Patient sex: M
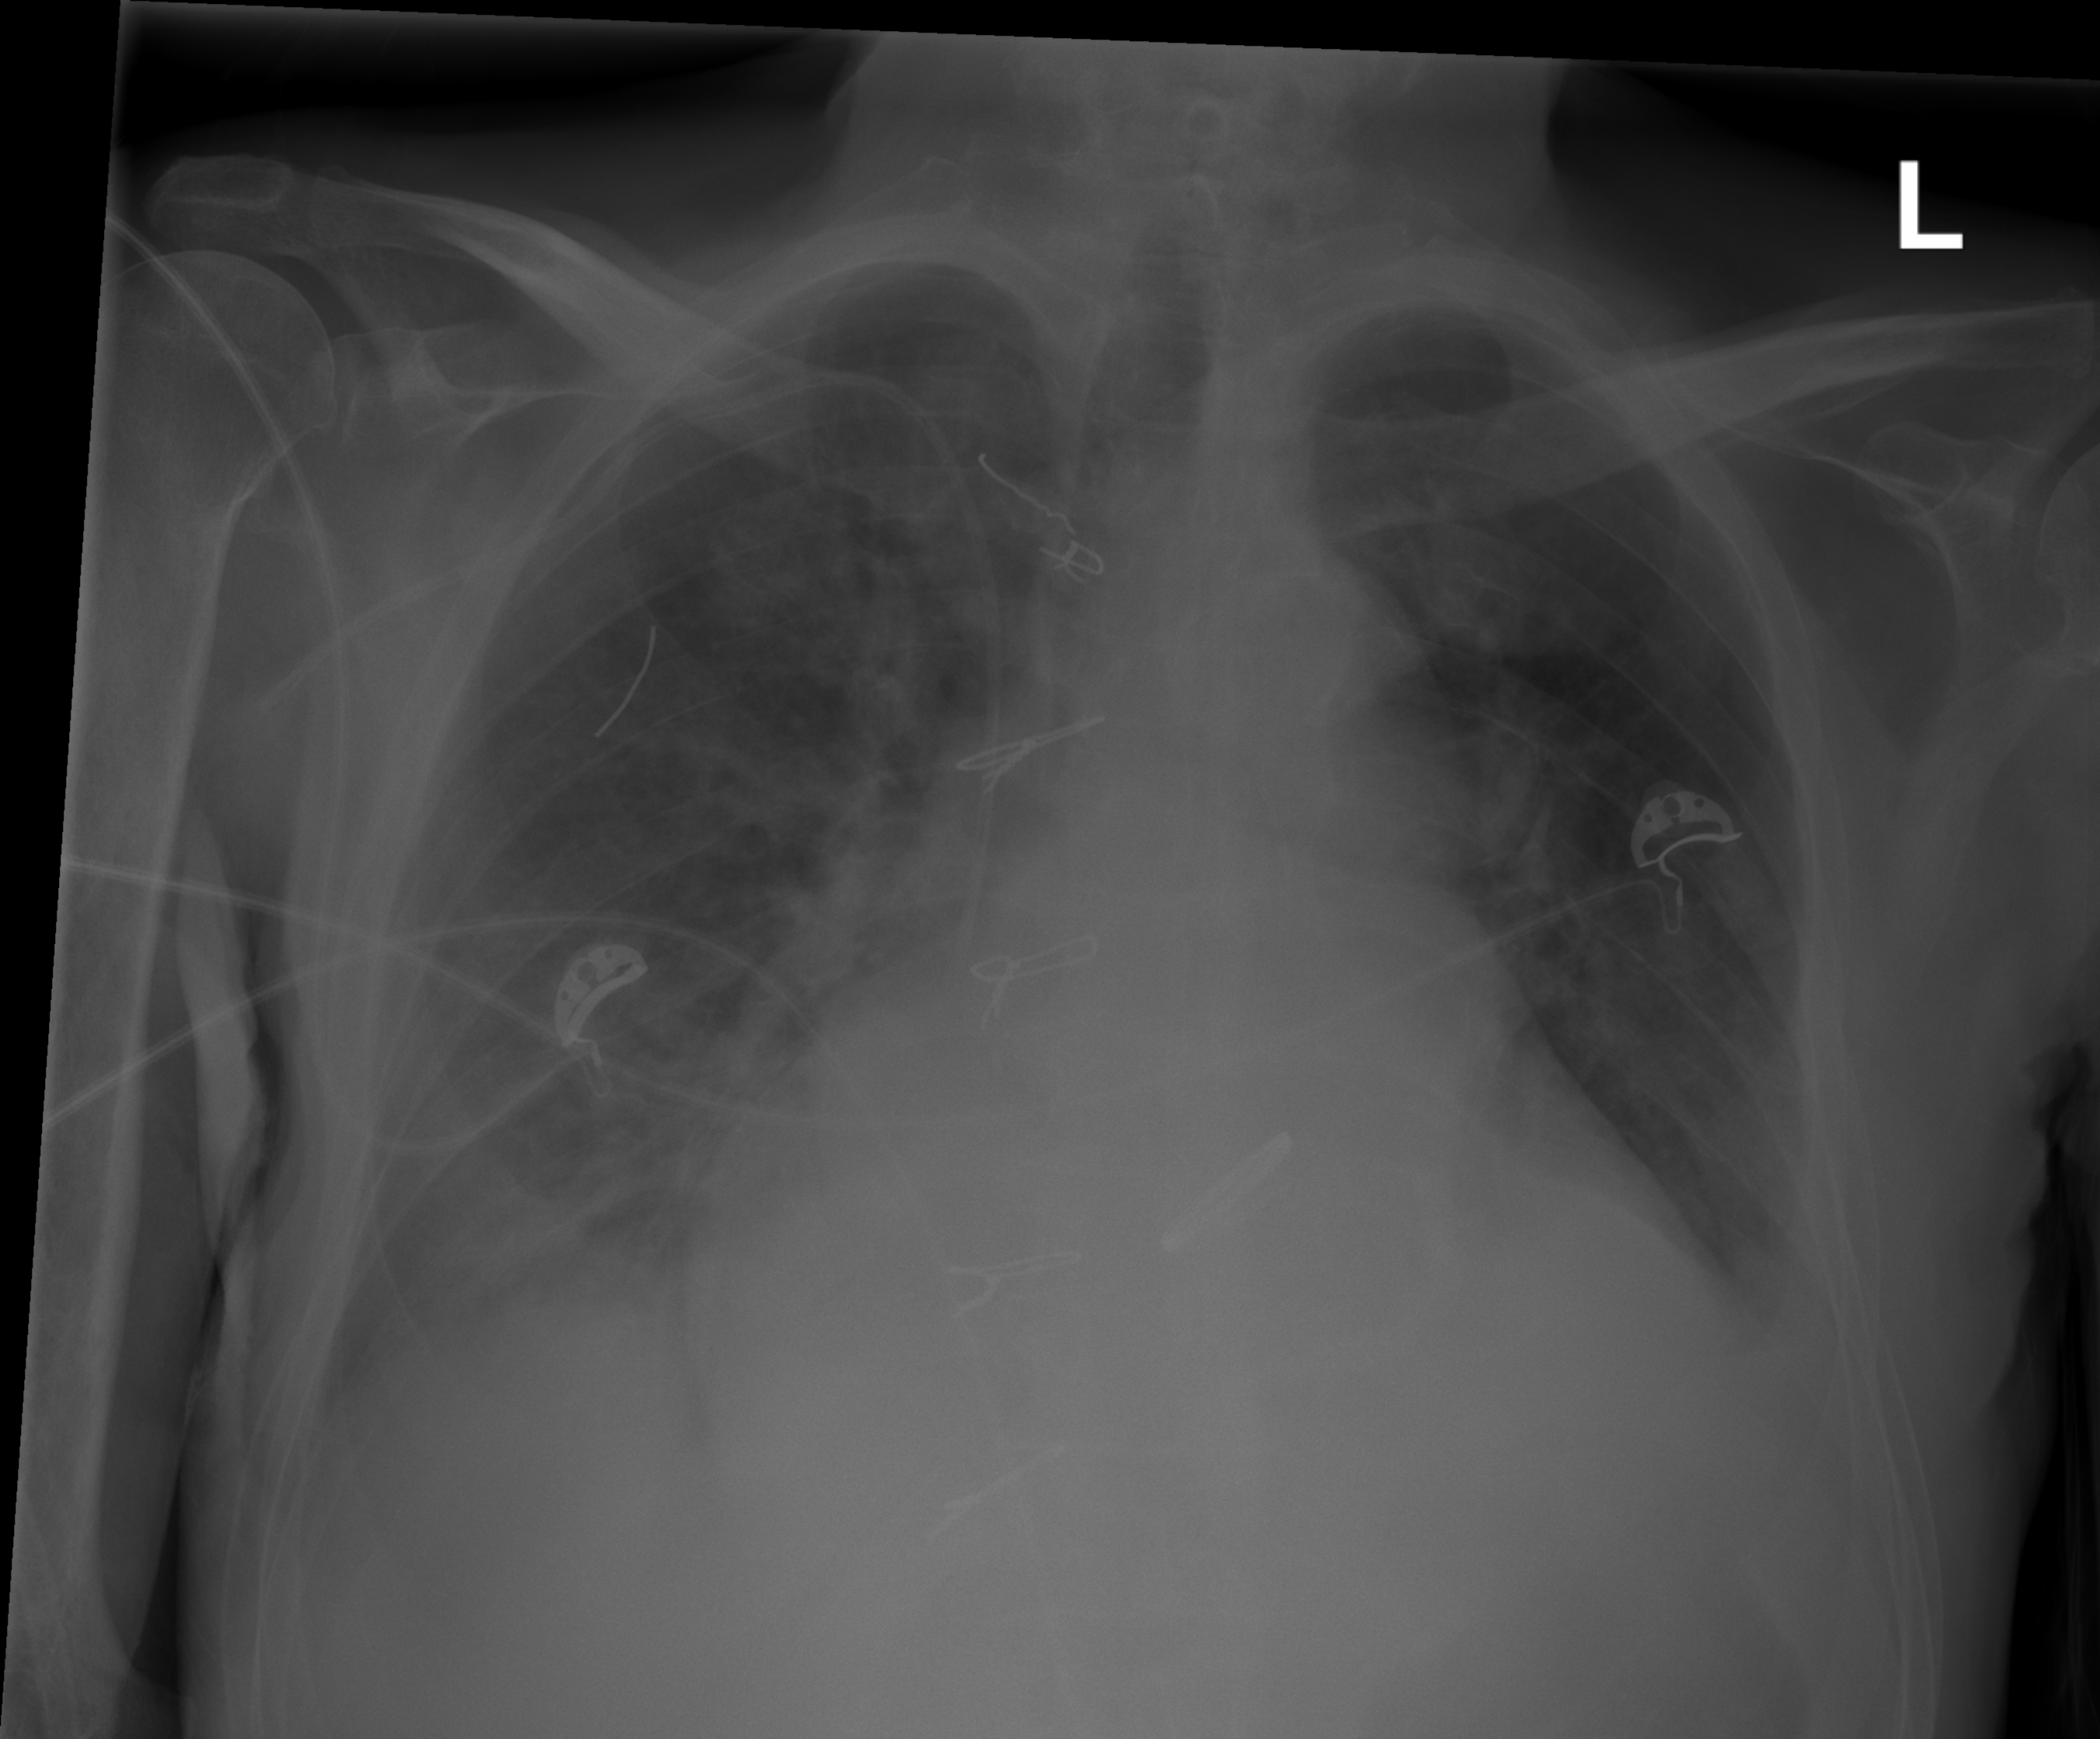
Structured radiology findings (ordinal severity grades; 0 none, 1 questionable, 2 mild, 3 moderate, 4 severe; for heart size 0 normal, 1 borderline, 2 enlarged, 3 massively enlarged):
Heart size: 3
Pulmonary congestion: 0
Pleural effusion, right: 2
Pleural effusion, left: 2
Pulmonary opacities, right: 2
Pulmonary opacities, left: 0
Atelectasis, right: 0
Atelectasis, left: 0